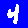
Digit: 4